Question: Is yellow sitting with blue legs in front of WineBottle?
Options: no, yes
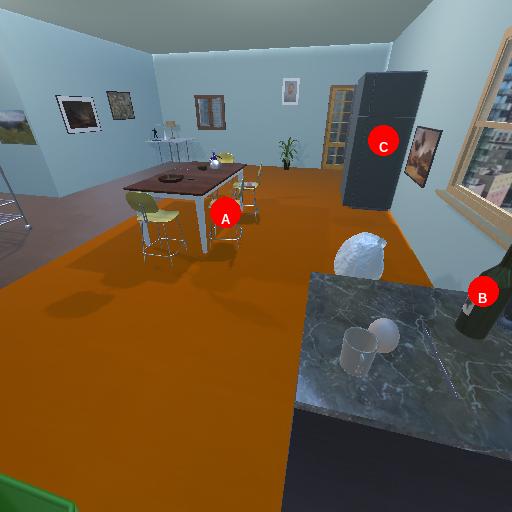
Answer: no